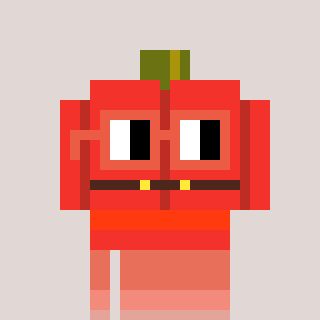
a pixel art character with square orange glasses, a pumpkin-shaped head and a grayscale-colored body on a warm background